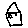
Label: house